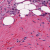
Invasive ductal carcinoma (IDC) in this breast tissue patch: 0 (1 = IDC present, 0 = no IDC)